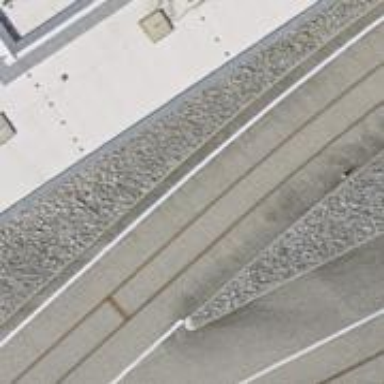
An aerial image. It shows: Single-track railway spur.